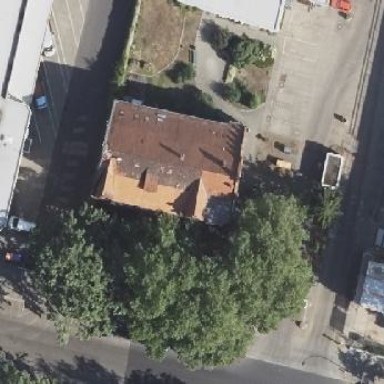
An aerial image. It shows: Building.